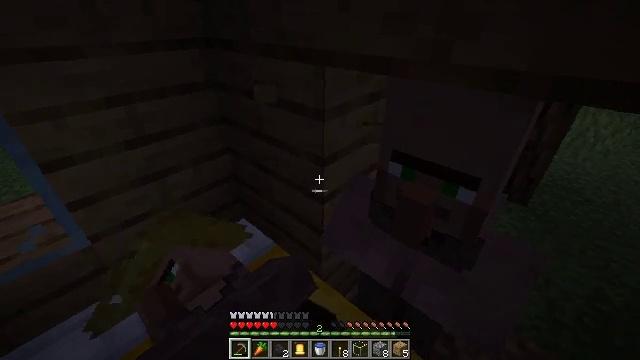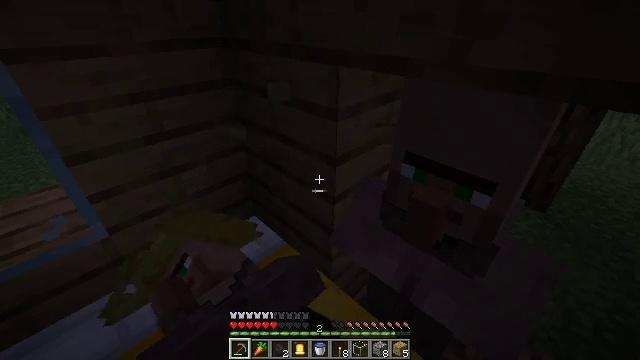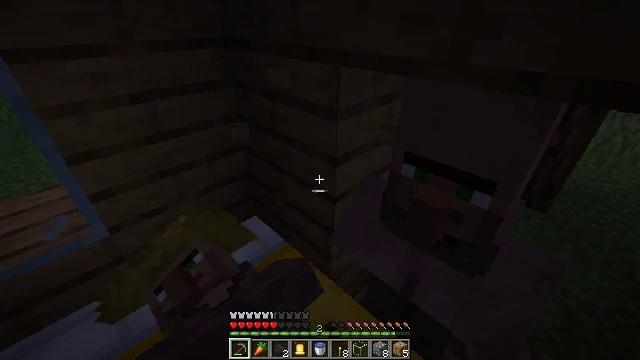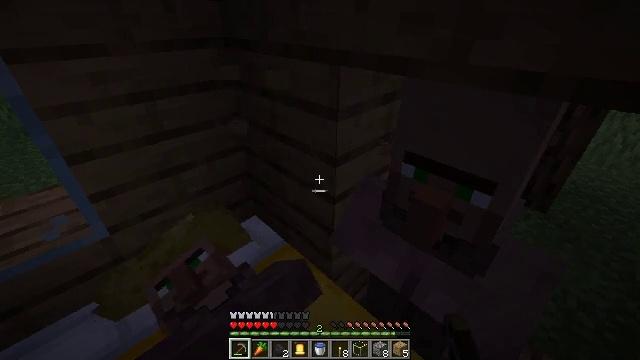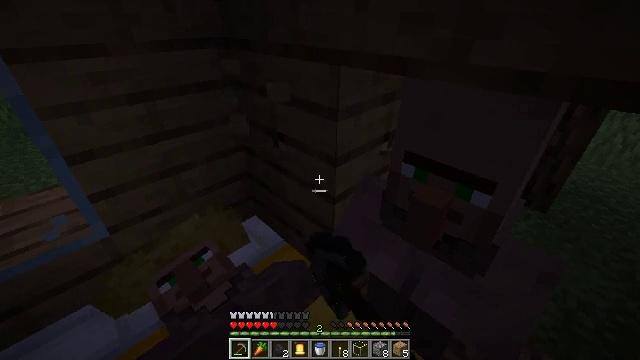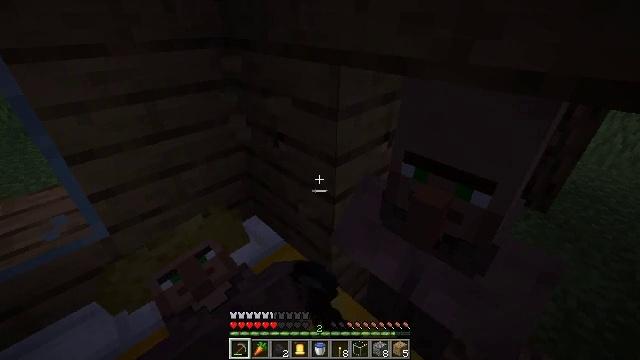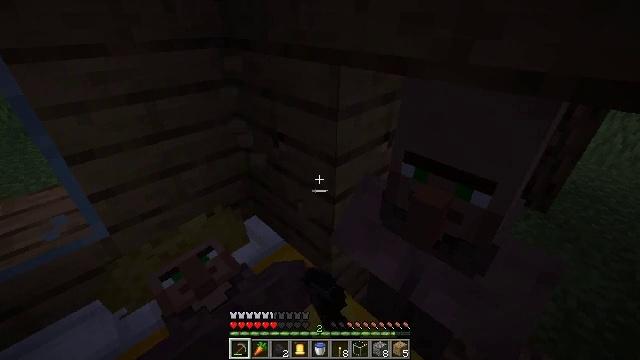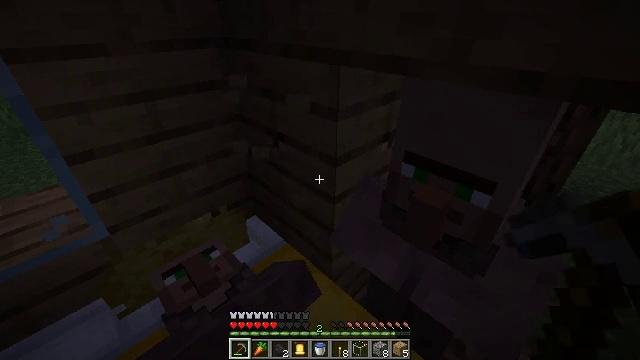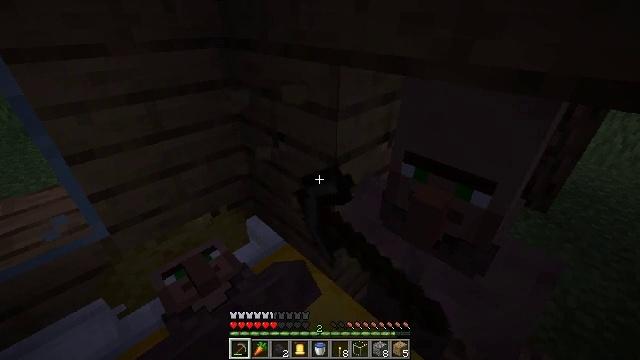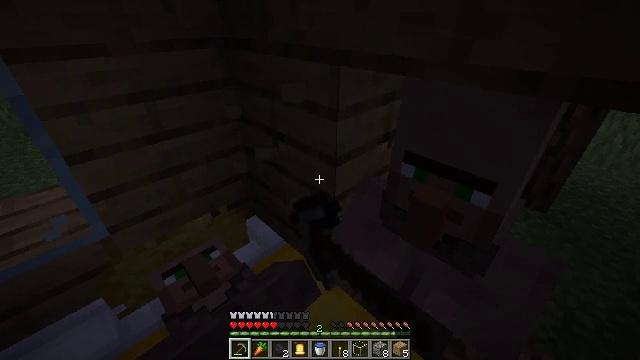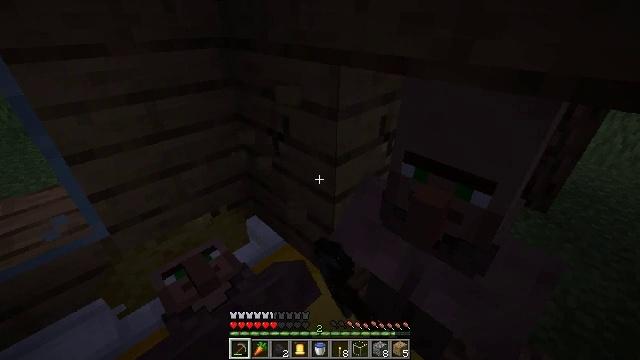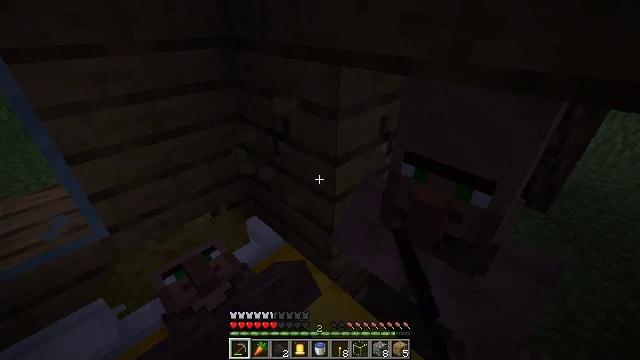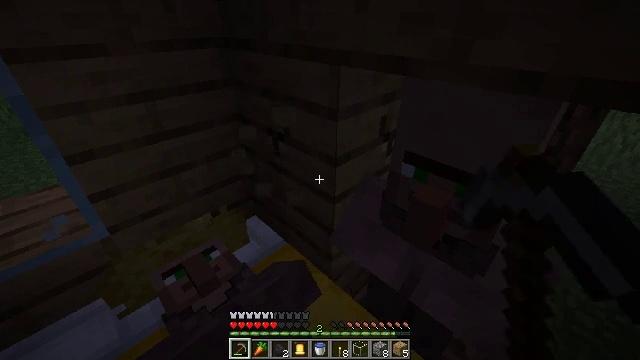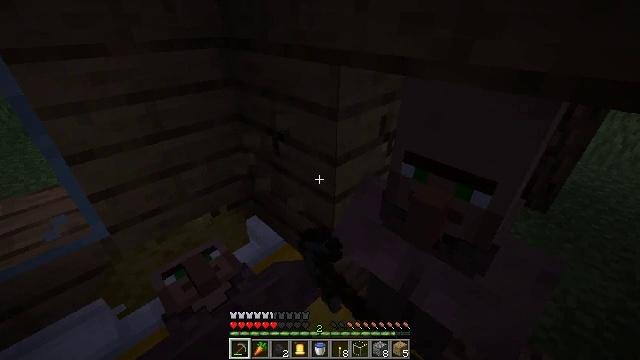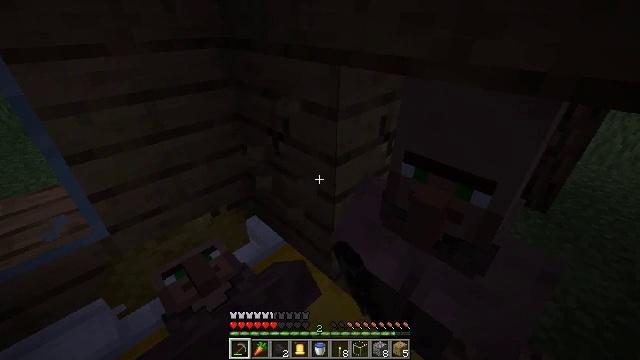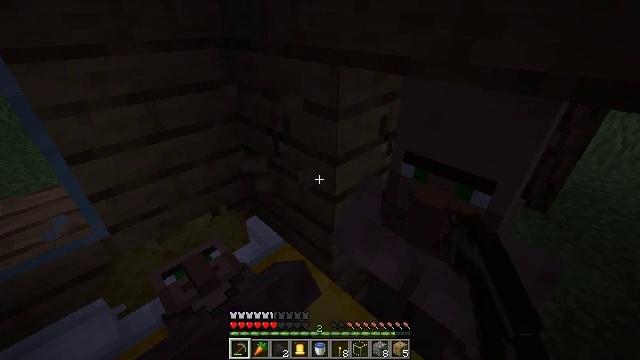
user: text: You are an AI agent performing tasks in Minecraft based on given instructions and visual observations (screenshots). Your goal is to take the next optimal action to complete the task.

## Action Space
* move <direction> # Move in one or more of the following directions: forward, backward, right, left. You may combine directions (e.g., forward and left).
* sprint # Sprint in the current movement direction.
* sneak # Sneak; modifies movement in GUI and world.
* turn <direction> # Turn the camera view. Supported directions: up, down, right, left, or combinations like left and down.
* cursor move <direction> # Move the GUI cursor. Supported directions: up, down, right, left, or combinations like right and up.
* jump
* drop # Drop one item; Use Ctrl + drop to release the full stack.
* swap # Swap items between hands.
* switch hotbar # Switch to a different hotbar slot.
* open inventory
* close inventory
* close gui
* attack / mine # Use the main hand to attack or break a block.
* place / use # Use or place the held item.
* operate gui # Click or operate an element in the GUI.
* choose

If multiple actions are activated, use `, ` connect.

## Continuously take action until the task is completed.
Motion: motion action
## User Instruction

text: Retrieve oak planks from the wooden block.
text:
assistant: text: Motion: turn left, attack / mine
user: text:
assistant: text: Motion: attack / mine
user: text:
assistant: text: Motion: attack / mine
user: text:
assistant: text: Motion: attack / mine
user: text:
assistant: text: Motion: attack / mine
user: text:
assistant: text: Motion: attack / mine
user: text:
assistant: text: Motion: attack / mine
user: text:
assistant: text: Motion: attack / mine
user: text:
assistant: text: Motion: attack / mine
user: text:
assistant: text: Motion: attack / mine
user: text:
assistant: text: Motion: attack / mine
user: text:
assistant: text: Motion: attack / mine
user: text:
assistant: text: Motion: attack / mine
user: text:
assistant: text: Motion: attack / mine
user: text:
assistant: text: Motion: attack / mine
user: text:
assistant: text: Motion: attack / mine
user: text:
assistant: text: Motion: attack / mine
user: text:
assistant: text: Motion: attack / mine
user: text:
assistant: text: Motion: attack / mine
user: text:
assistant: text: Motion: attack / mine
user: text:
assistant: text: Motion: attack / mine
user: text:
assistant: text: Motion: attack / mine
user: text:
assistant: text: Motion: attack / mine
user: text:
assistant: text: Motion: attack / mine
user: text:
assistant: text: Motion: attack / mine
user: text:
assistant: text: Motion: attack / mine
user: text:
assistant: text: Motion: attack / mine
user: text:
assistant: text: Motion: attack / mine
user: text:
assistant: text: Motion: attack / mine
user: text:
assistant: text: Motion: attack / mine